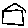
Label: house